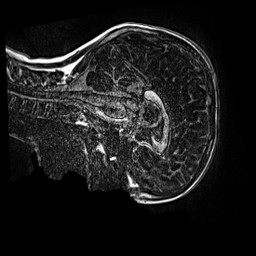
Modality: MP2RAGE
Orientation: sagittal
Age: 9
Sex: male
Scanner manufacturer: siemens
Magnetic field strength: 3 T
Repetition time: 4 s
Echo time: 0.00299 s